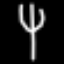
Label: fork